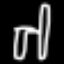
Label: chair